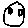
Label: cat